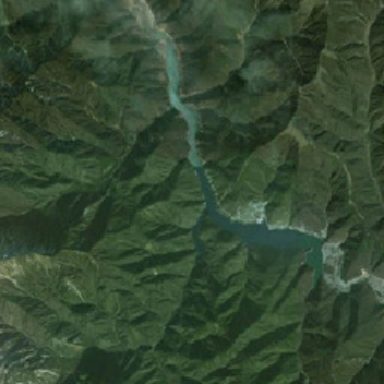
It is a green mountain zone and a blue river .